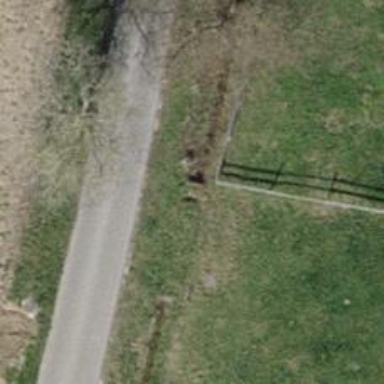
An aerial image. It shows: Culvert tunnel passing through ditch.